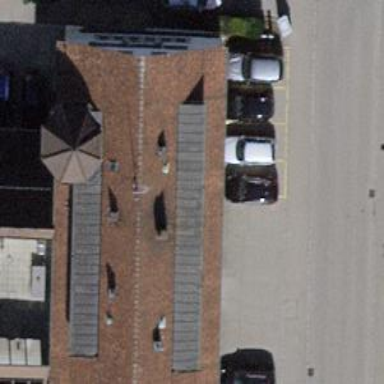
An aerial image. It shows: Police building.